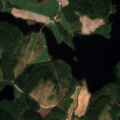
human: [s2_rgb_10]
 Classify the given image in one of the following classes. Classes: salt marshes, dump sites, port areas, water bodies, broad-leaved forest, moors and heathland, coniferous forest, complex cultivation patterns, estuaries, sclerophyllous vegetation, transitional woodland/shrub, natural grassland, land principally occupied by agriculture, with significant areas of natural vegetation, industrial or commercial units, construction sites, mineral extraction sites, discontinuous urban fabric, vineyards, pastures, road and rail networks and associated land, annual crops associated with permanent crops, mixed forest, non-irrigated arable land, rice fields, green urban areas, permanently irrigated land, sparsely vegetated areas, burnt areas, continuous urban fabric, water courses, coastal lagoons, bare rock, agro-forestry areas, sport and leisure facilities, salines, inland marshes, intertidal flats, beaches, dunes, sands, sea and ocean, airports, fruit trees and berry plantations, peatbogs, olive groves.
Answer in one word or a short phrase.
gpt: land principally occupied by agriculture, with significant areas of natural vegetation, coniferous forest, mixed forest, water bodies